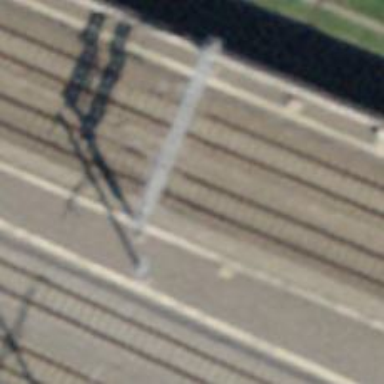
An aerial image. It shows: Railway track with contact line for electrification.